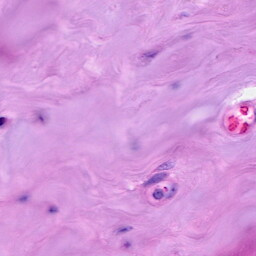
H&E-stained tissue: Breast